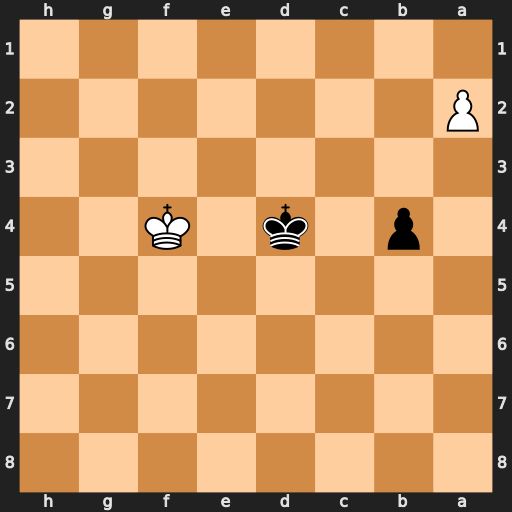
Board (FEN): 8/8/8/8/1p1k1K2/8/P7/8
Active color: b
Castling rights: -
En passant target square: -
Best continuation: Kc3 Ke5 Kb2